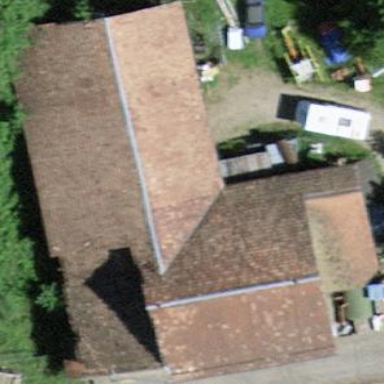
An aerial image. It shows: Barn.